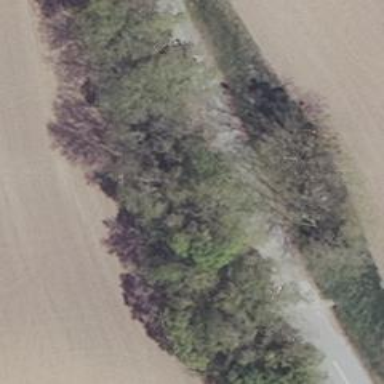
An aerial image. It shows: Row of deciduous broadleaved trees.